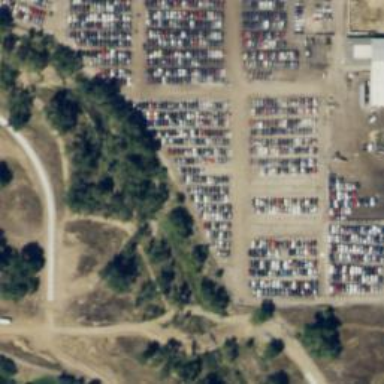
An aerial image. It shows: Scrap yard located in industrial area.